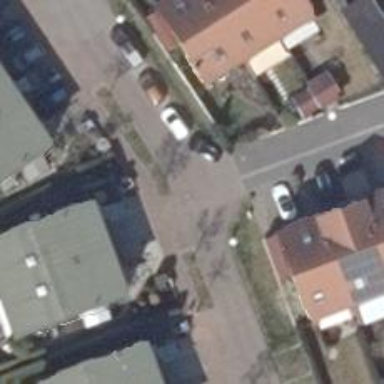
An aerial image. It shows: Asphalt road designated as living street.